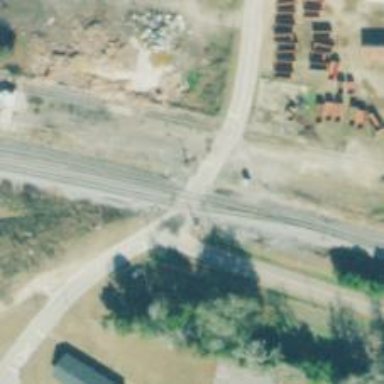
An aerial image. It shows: Level crossing on the railway with lights.